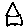
Label: house